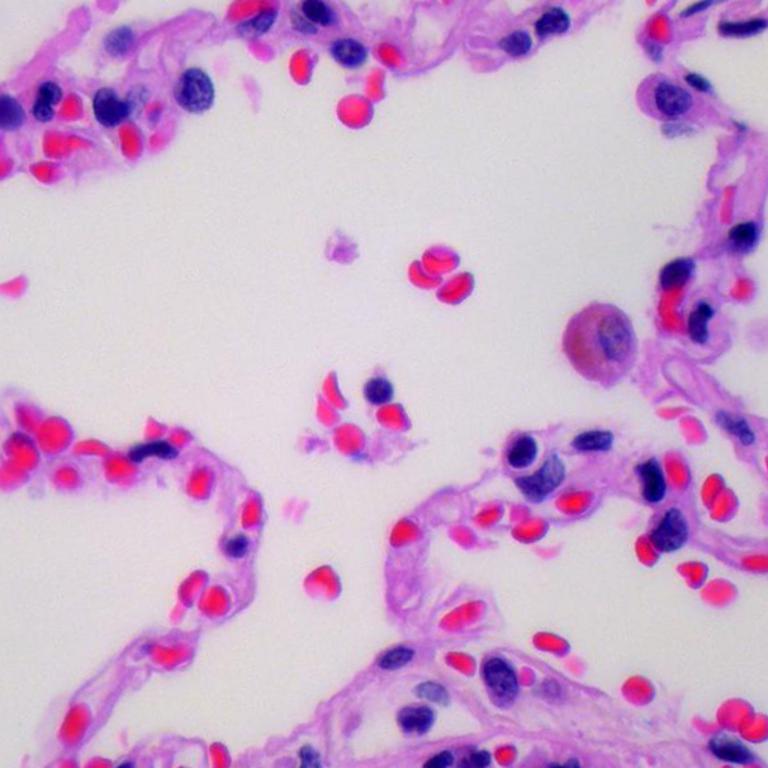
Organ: lung
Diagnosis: benign